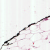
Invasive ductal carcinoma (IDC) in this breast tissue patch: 0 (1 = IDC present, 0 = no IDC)